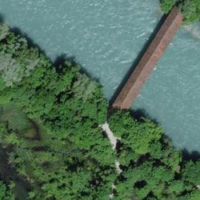
EUNIS habitat code: 41
Species observed at this site:
Certhia brachydactyla
Corvus corone
Anthus spinoletta
Dendrocopos major
Aegithalos caudatus
Buteo buteo
Spinus spinus
Phylloscopus collybita
Poecile palustris
Larus michahellis
Cygnus olor
Erithacus rubecula
Sitta europaea
Nucifraga caryocatactes
Garrulus glandarius
Picus viridis
Motacilla cinerea
Cyanistes caeruleus
Anas platyrhynchos
Troglodytes troglodytes
Corvus frugilegus
Fringilla coelebs
Passer domesticus
Carduelis carduelis
Passer montanus
Turdus merula
Columba palumbus
Phalacrocorax carbo
Parus major
Mergus merganser
Milvus milvus
Regulus regulus
Cinclus cinclus
Motacilla alba